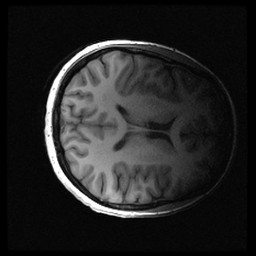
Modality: inplaneT1
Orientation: axial